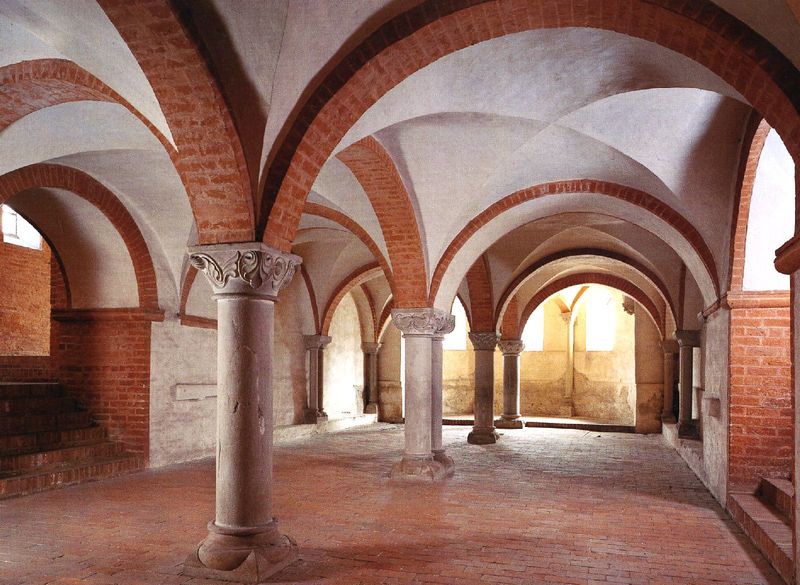
Titel: Kloster Jerichow
Standort: Brandenburg(D BB) (EU - D - BB)
Schlagwörter: schatten, weiß, fenster, licht, raum, säule, säulen, rot, ornament, wand, sockel, stein, steine, sonne, boden, decke, bogen, mauer, ziegel, backstein, kuppel, treppe, treppen, stuck, stufen, foto, gang, keller, gewölbe, kloster, dom, kapitell, photo, kreuzgrat, basis, rennaissance, säile, untergeschoss, kalk, eglise, gewolbe, ionic, waqnd